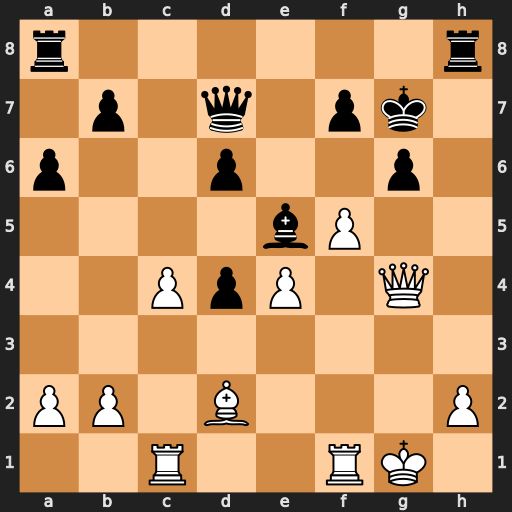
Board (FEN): r6r/1p1q1pk1/p2p2p1/4bP2/2PpP1Q1/8/PP1B3P/2R2RK1
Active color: w
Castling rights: -
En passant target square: -
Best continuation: f6+ Kg8 Qxd7